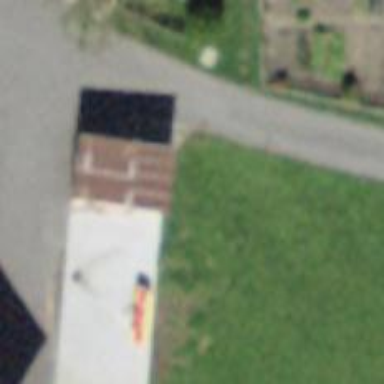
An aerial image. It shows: Driveway.